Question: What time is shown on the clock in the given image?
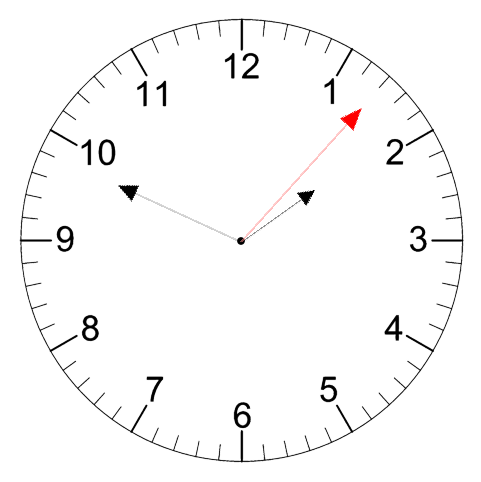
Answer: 01:49:07